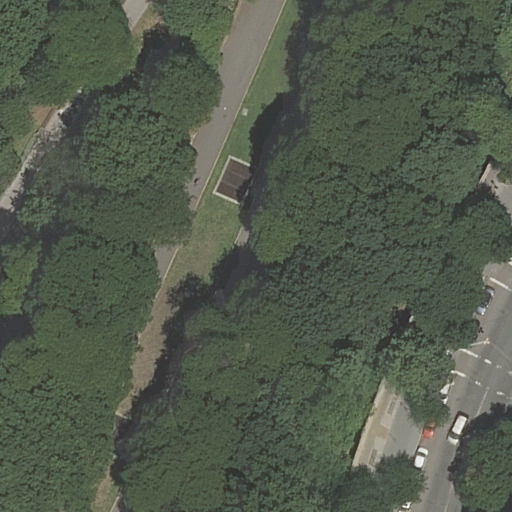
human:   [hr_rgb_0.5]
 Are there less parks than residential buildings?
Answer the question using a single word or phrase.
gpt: no

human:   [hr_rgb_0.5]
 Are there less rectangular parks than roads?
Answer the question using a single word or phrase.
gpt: yes

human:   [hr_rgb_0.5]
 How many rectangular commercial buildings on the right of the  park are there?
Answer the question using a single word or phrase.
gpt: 0

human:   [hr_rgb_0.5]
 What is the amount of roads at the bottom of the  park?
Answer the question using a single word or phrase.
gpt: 2

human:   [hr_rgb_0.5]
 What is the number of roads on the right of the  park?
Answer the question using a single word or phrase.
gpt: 0

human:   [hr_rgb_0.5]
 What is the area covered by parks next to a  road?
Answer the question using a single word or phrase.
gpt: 434m2

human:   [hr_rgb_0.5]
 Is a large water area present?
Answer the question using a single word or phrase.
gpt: no

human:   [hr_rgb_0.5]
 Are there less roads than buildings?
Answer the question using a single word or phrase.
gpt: no

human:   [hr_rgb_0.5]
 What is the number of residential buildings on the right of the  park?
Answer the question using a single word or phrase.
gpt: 0

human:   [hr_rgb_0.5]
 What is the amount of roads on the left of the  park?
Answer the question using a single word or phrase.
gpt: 5

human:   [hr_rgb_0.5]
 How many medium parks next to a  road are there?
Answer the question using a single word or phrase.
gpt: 1

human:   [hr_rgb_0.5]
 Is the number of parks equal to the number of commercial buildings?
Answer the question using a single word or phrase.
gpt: no

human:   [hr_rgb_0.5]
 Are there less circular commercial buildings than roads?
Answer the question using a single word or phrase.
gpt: yes

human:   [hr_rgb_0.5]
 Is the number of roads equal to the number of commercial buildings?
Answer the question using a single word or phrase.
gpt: no

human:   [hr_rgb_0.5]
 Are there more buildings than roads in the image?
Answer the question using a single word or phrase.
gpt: no

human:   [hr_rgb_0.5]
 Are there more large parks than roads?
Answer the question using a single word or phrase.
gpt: no

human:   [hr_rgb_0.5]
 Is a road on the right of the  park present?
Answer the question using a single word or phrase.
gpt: no

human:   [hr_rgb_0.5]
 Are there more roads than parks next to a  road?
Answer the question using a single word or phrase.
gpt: yes

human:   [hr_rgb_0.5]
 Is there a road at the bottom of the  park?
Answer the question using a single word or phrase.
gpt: yes

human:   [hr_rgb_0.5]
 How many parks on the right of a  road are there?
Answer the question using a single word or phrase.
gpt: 1

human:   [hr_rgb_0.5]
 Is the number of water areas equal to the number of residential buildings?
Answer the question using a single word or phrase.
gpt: yes

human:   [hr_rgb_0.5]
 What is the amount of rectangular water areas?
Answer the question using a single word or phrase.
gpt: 0

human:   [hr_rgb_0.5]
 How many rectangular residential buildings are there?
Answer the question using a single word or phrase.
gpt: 0

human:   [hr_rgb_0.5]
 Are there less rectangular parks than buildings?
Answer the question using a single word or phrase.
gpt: no

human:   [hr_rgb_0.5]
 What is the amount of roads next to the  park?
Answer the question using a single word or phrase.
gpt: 5

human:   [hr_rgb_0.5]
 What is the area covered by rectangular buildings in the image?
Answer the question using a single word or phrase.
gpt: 0m2

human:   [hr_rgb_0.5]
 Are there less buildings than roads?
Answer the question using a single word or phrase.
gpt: yes

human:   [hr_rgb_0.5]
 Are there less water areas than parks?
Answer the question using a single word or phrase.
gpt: yes

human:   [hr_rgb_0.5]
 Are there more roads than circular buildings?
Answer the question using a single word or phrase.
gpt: yes

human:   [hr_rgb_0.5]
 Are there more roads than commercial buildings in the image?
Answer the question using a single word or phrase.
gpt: yes

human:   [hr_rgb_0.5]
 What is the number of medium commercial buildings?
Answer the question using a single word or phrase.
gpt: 0

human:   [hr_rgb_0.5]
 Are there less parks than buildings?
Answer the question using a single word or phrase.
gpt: no

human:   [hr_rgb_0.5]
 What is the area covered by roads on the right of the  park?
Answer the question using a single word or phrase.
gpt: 0m2

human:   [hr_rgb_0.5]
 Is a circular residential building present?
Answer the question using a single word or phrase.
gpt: no

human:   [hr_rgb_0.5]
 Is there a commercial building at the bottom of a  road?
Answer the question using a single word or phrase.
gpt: no

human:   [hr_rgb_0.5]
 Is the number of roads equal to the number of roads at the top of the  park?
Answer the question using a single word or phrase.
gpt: no